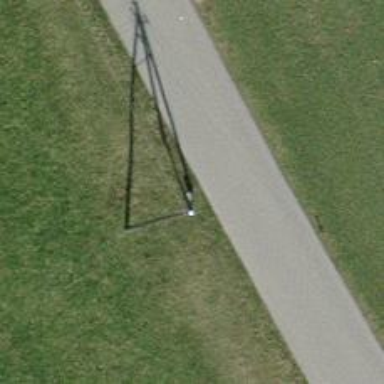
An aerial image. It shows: Power pole.